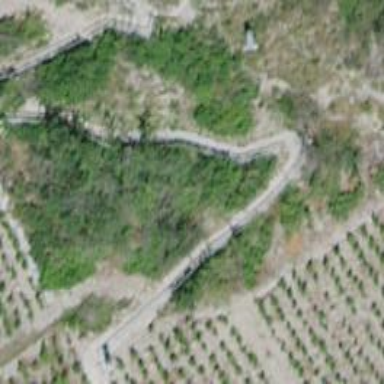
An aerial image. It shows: Concrete path.